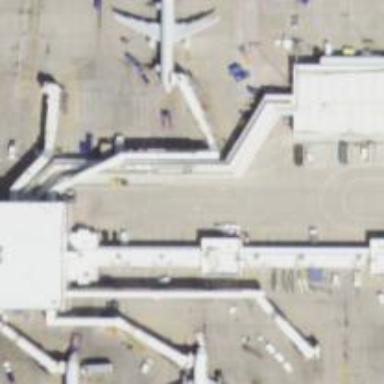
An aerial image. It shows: Airport gate.